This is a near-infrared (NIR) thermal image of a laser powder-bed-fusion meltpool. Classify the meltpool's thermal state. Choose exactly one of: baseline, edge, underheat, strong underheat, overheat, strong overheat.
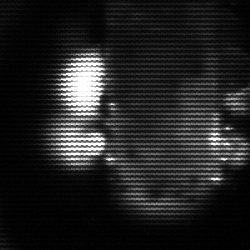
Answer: strong underheat